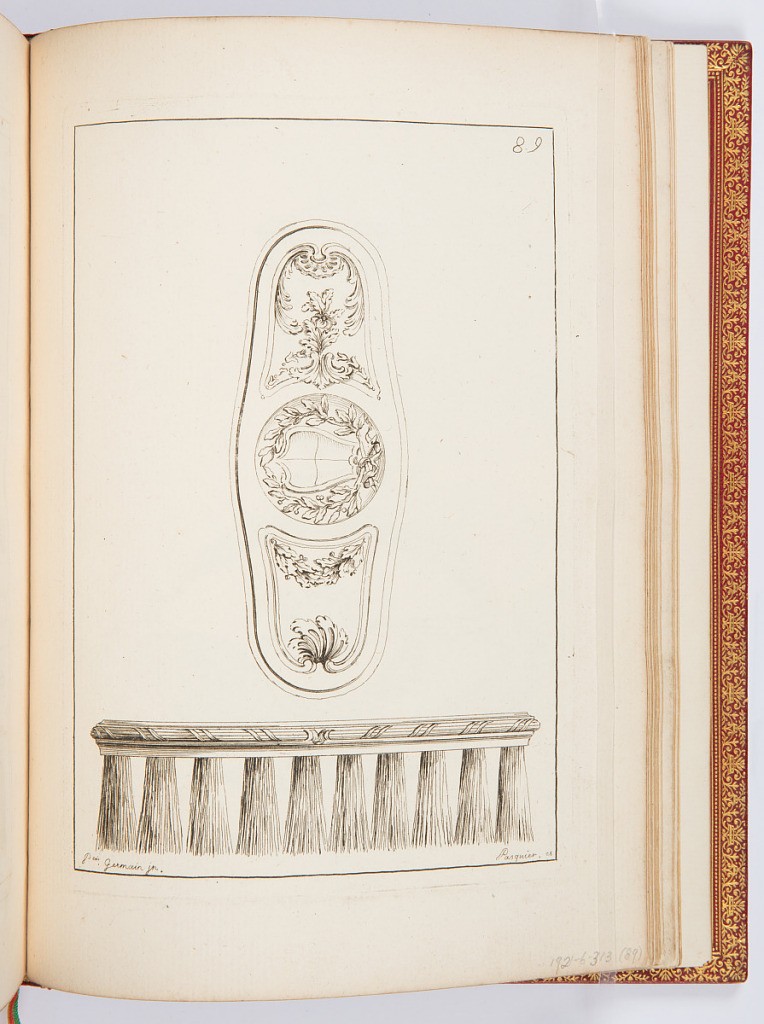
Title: Verjette
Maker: Pierre Germain, French, 1703 - 1783
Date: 1748
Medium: Etching on laid paper
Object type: Print
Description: Design for a soft bristle brush decorated with ornament motifs including rinceaux, shells, and branched wreath. The plate is signed and numbered.